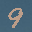
Label: 9